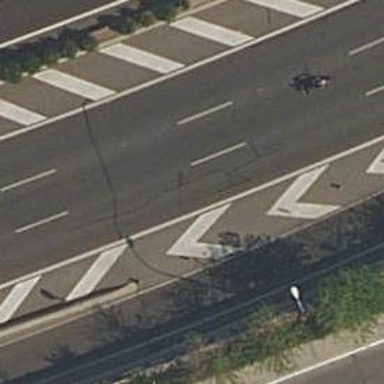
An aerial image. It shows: Asphalt motorway.